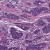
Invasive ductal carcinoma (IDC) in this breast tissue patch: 1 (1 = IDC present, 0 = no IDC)